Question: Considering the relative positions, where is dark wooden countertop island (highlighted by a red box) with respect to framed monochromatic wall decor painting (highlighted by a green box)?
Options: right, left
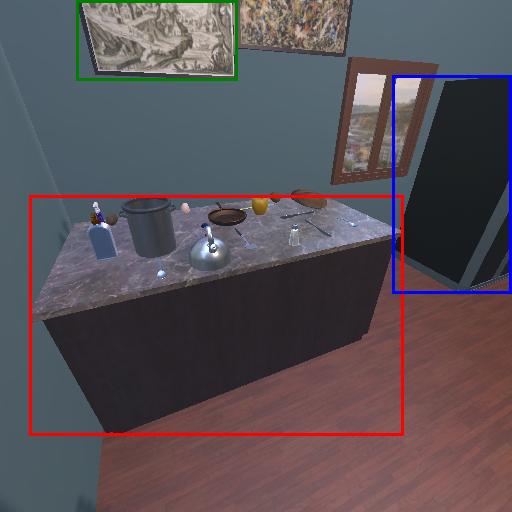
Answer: right